Question: My goal is to get from the following tables - the user's unique group names and ids, the latest comments for the user's groups, the latest "done" article for the user's groups, the SUM of done articles, and total articles. Basically what is presented in the bottom sheet.

I've managed to get the data from the groups table and from the articles, but I can't get the latest comment.
Here is my query
'''
SELECT 'groups'.'name' , 'groups'.'id' , (
SELECT MAX( 'articles'.'written' )
FROM 'articles'
WHERE 'group' = 'groups'.'id'
AND 'articles'.'done' = '1'
) AS latestArt, (
SELECT MAX( 'comments'.'date_added' )
FROM 'comments'
WHERE 'comments'.'article_id' = 'a'.'id'
AND 'comments'.'active' = '1'
) AS latestComm, SUM( 'a'.'done' = '1' ) articlesAchieved, COUNT( 'a'.'id' ) AS totalArticles
FROM 'groups'
LEFT JOIN 'articles' AS 'a' ON 'a'.'group' = 'groups'.'id'
LEFT JOIN 'comments' AS 'c' ON 'c'.'note_id' = 'a'.'id'
WHERE 'groups'.'user_id' = '6'
AND 'n'.'active' = '1'
GROUP BY 'groups'.'id'
'''
I've also tried to get the data by joining everything to the 'article' table but I wasn't successful with that either :(
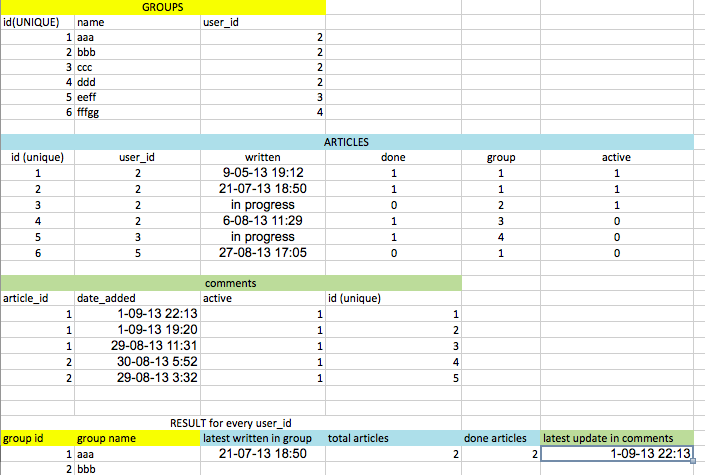
Answer: Your query might look like this
'''
SELECT g.id group_id, g.name group_name,
a.last_written, a.total_articles, a.total_done,
c.last_comment
FROM groups g LEFT JOIN
(
SELECT 'group',
MAX(CASE WHEN done = 1 THEN written END) last_written,
COUNT(*) total_articles,
SUM(done) total_done
FROM articles
WHERE active = 1
AND user_id = 1
GROUP BY 'group'
) a
ON g.id = a.'group' LEFT JOIN
(
SELECT a.'group',
MAX(date_added) last_comment
FROM commants c JOIN articles a
ON c.article_id = a.id
WHERE a.active = 1
AND a.user_id = 1
GROUP BY a.'group'
) c
ON g.id = c.'group'
WHERE user_id = 1
'''